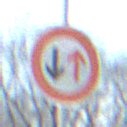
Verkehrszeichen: VorrangDesGegenverkehrs
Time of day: SunriseSunset
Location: Outdoor (RoadRail)
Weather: PartlyCloudy
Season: NotSpecified
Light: Natural